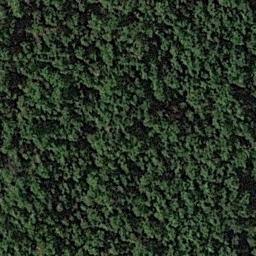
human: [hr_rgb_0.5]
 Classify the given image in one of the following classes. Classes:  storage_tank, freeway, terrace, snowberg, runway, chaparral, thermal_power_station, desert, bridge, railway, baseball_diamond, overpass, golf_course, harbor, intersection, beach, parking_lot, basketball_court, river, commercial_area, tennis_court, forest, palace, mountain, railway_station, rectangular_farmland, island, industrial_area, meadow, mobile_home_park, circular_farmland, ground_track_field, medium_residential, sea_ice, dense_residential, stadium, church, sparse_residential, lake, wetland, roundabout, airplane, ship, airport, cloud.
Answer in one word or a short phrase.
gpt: forest